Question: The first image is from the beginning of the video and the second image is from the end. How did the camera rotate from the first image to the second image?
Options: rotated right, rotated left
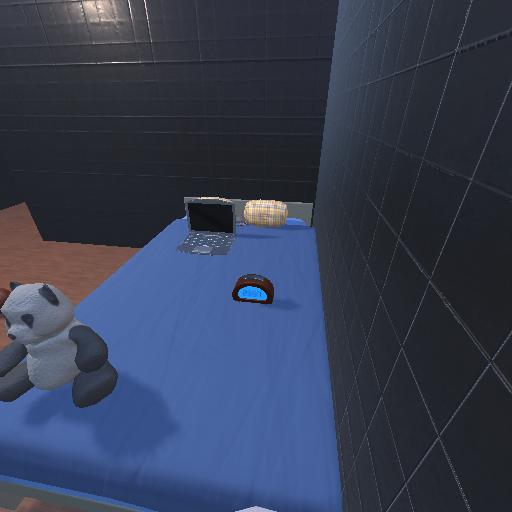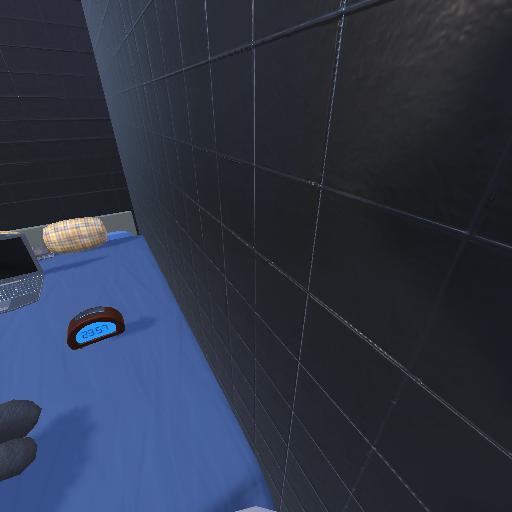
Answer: rotated right